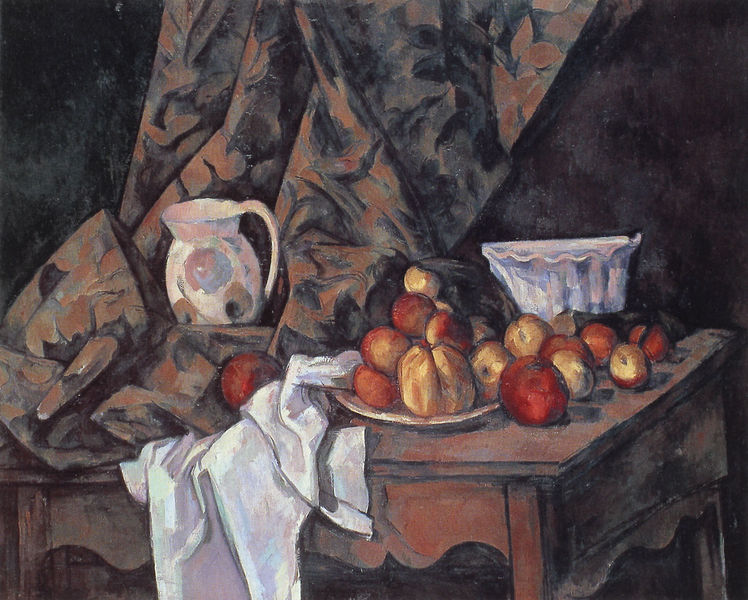
Titel: Stilleben mit Äpfeln und Pfirsichen
Künstler: Paul Cézanne
Institution: Washington, National Gallery of Art
Schlagwörter: dunkel, schatten, weiß, cezanne, braun, holz, licht, schwarz, tisch, zimmer, obst, rot, schloss, tuch, muster, schale, schüssel, teller, vorhang, früchte, kanne, krug, stillleben, vase, apfel, äpfel, paul, karaffe, pfirsich, natura, geschnitzt, schwünge, noblesse